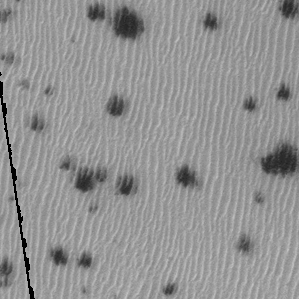
Label: frost